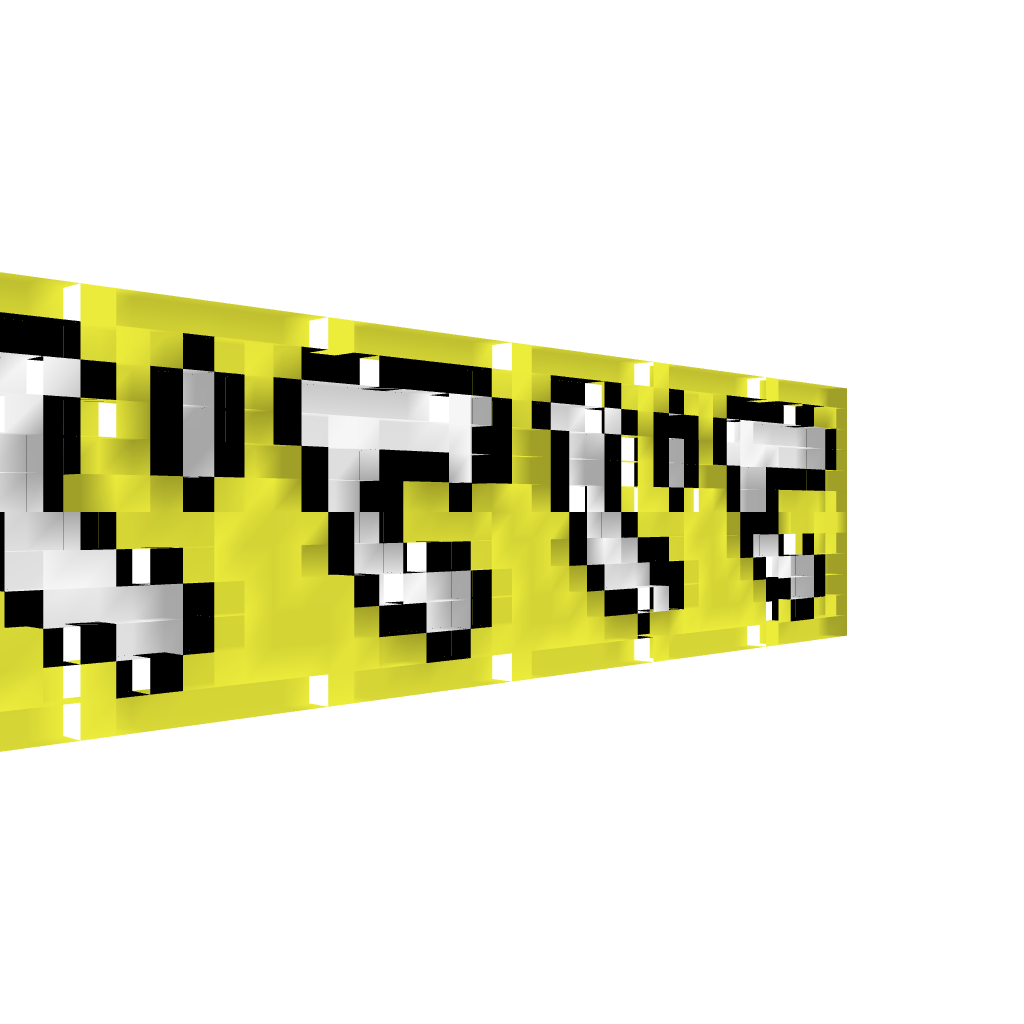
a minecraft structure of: Fooly Cooly bad low quality